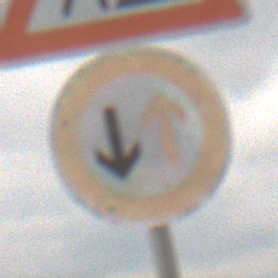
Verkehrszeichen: VorrangDesGegenverkehrs
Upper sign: Arbeitsstelle
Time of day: MorningAfternoon
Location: Outdoor (Nature)
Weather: Overcast
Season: NotSpecified
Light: Natural